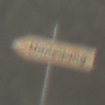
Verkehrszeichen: UmleitungswegweiserLinksweisend
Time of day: MorningAfternoon
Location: Outdoor (Suburban)
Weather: Clear
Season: NotSpecified
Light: Natural